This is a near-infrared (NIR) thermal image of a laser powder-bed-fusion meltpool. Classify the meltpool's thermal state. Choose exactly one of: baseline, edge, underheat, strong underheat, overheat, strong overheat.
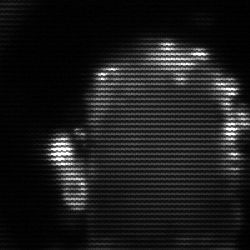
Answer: baseline